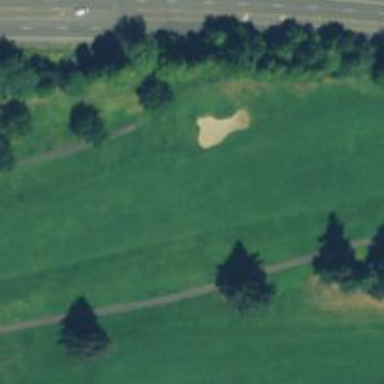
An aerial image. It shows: View of golf hole.